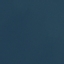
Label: SeaLake